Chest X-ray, PA view. Patient: 23 years old, sex M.
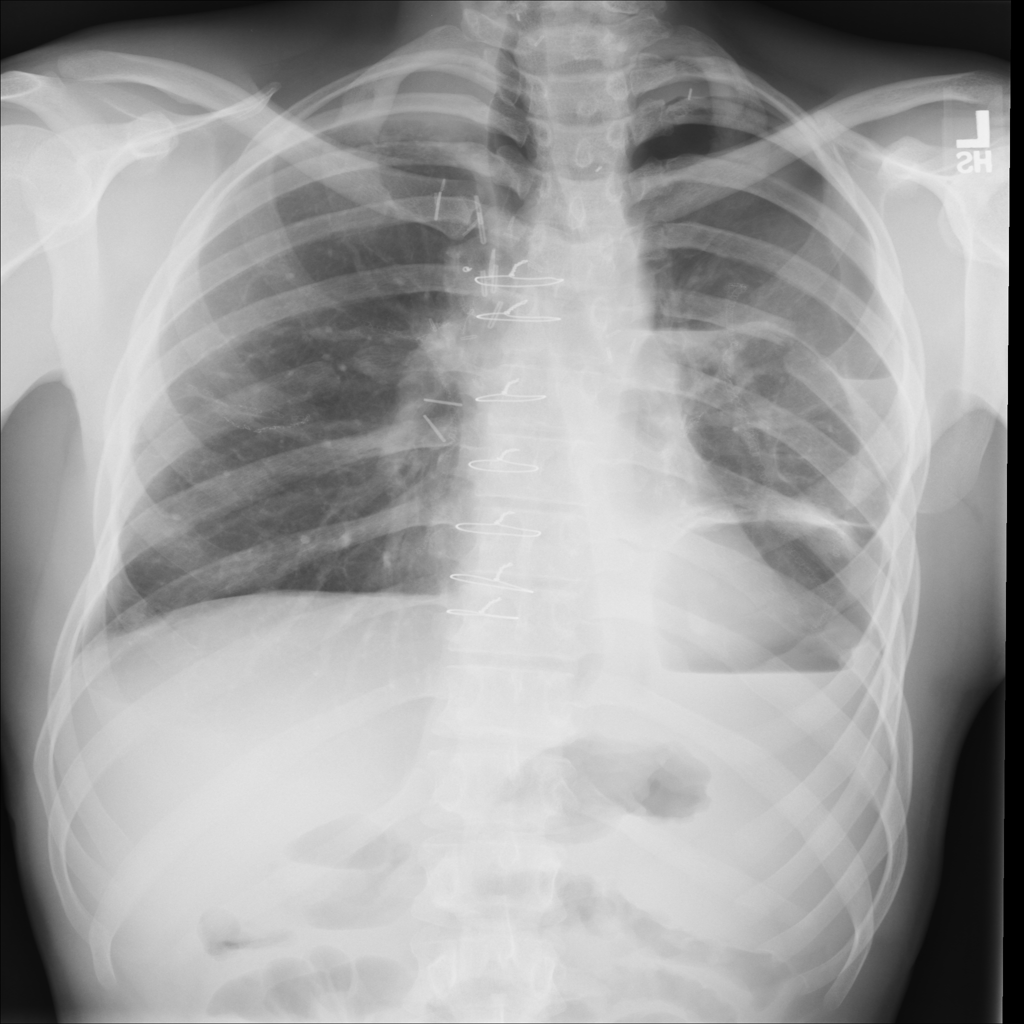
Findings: Pleural_Thickening, Pneumothorax